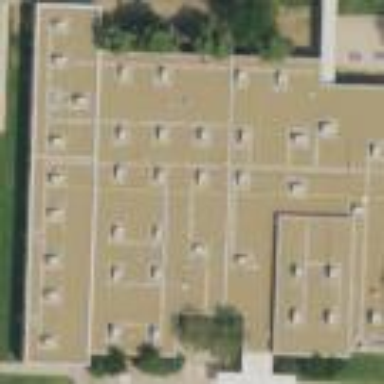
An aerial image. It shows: School building.